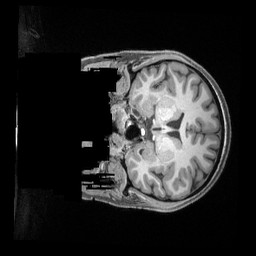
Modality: T1w
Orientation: coronal
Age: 34
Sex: female
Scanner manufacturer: siemens
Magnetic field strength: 3 T
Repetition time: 2.4 s
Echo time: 0.00228 s